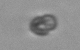
Label: Heterocapsa_rotundata